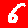
Digit: 6